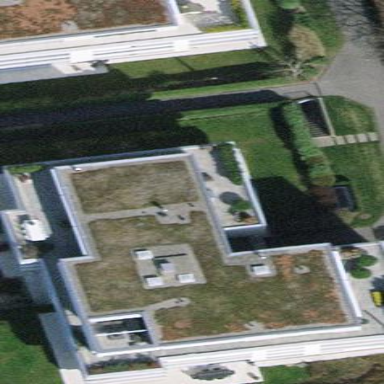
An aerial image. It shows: Balcony as part of building.